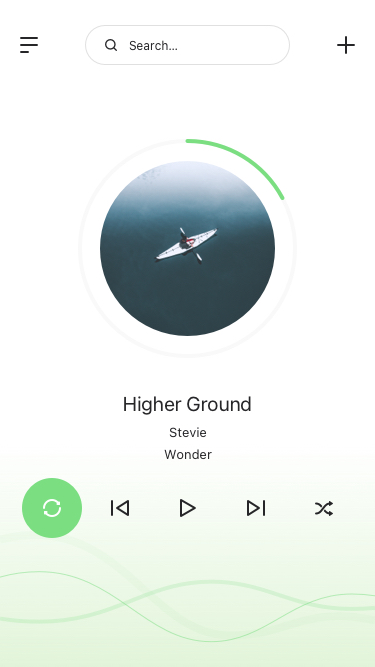
Text in this UI design:
Higher Ground
Stevie Wonder